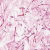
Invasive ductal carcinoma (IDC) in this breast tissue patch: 0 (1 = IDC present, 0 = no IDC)